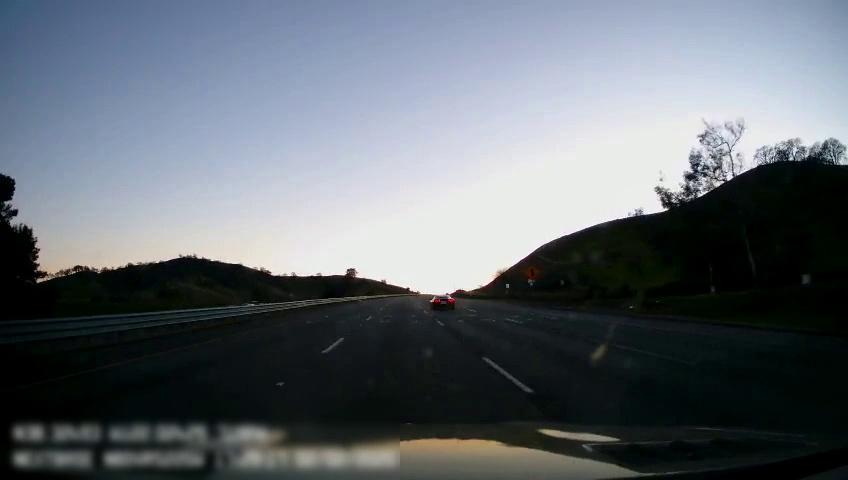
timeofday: Day
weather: Sunny
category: Drivable Space
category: Vehicles | Car
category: Lanes | Current Lane
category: Lanes | Current Lane
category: Lanes | Alternate Lane
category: Lanes | Alternate Lane
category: Lanes | Alternate Lane
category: Traffic | Signs